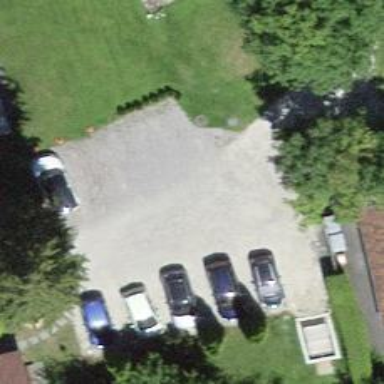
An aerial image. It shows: Parking area with gravel surface.